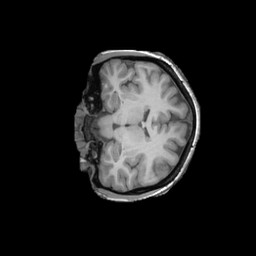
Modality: T1w
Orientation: coronal
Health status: ill
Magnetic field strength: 3 T